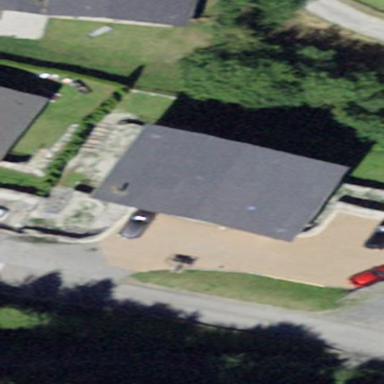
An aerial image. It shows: Gabled building.